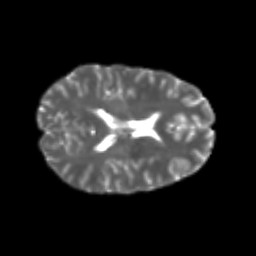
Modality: T2w
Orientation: axial
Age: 22
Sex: female
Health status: healthy
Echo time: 0.074 s